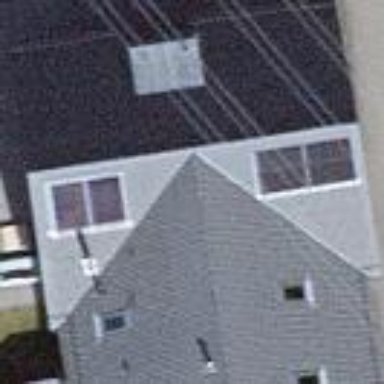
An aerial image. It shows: Simple house.